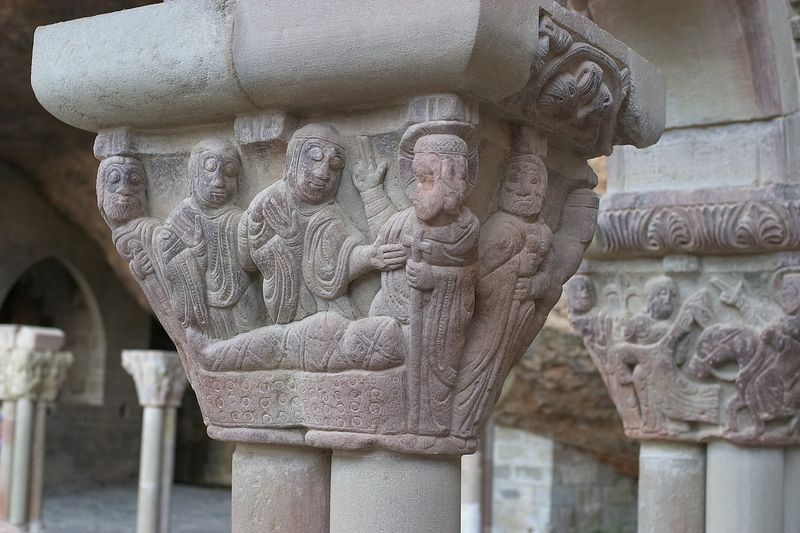
Titel: San Juan de la Pena, Aragón
Standort: Huesca, S. Juan de la Pena (EU - E - Aragonien)
Schlagwörter: mann, schatten, frauen, fenster, frau, licht, männer, schwarz, säule, säulen, weiss, weg, bart, architektur, augen, falten, stein, steine, tot, kirche, boden, figur, kind, skulptur, bogen, mauer, figuren, ornamente, foto, fotografie, kloster, kreuz, dom, schwarzweiss, schwert, kreise, kapitell, photo, heiligenschein, nimbus, spitzbogen, christus, grab, leichnam, romanik, segnen, tempel, heilung, kapitel, ägypten, bauwerk, kreuzgang, lazarus, mumie, san juan de la peña, oenament